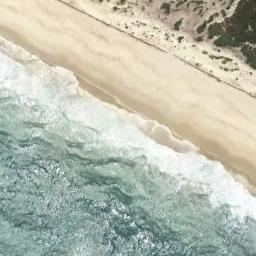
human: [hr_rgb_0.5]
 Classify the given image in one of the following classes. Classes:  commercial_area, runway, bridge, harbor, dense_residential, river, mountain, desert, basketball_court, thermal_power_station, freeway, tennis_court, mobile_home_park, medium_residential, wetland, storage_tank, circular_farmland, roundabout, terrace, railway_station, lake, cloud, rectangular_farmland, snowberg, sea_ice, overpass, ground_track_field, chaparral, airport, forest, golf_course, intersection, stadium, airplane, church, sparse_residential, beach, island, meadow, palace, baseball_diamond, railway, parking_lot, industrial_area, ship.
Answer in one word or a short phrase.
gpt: beach